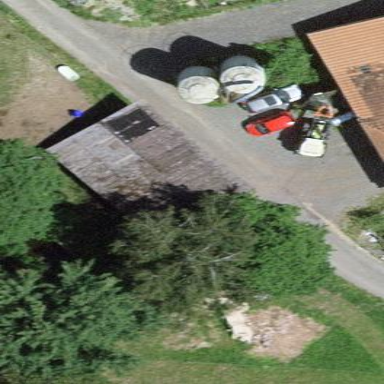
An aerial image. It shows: Shed building.